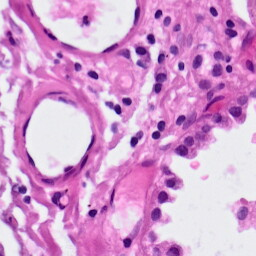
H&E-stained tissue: Lung